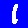
Digit: 1